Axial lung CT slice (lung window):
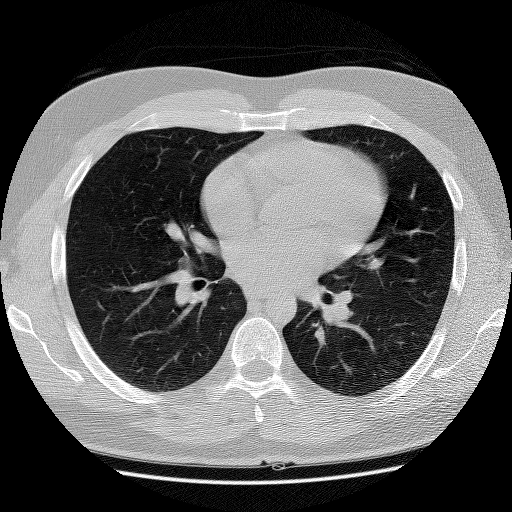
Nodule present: no